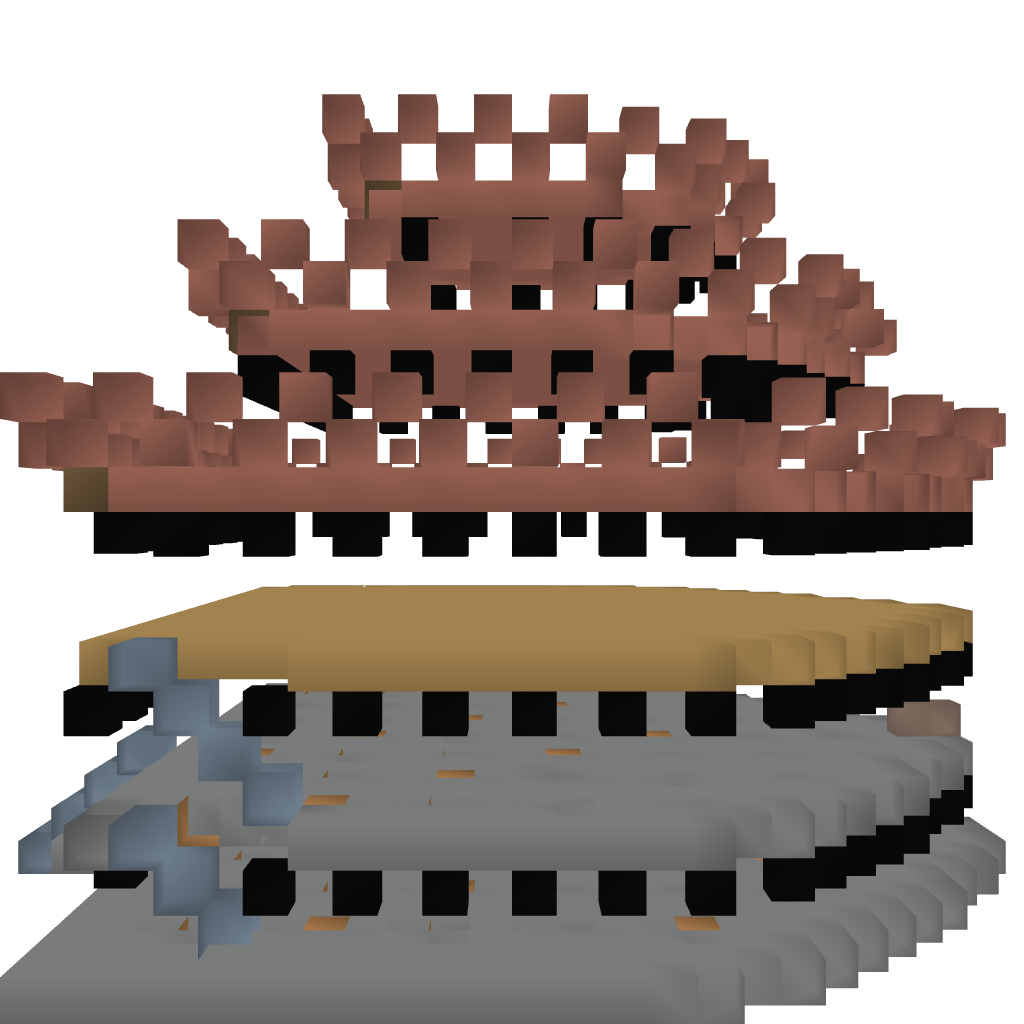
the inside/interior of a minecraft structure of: Brick Fortress